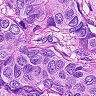
Metastatic tissue present: yes